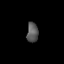
Tissue: lung
Cell type: Epithelial cells
Senescence score: 0.2111
Nuclear area (px): 225
Mean DAPI intensity: 87.458